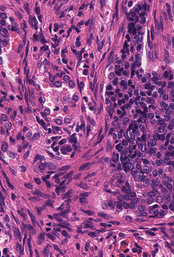
Tumor epithelial tissue: yes
Tumor-associated stroma tissue: yes
Normal tissue: no